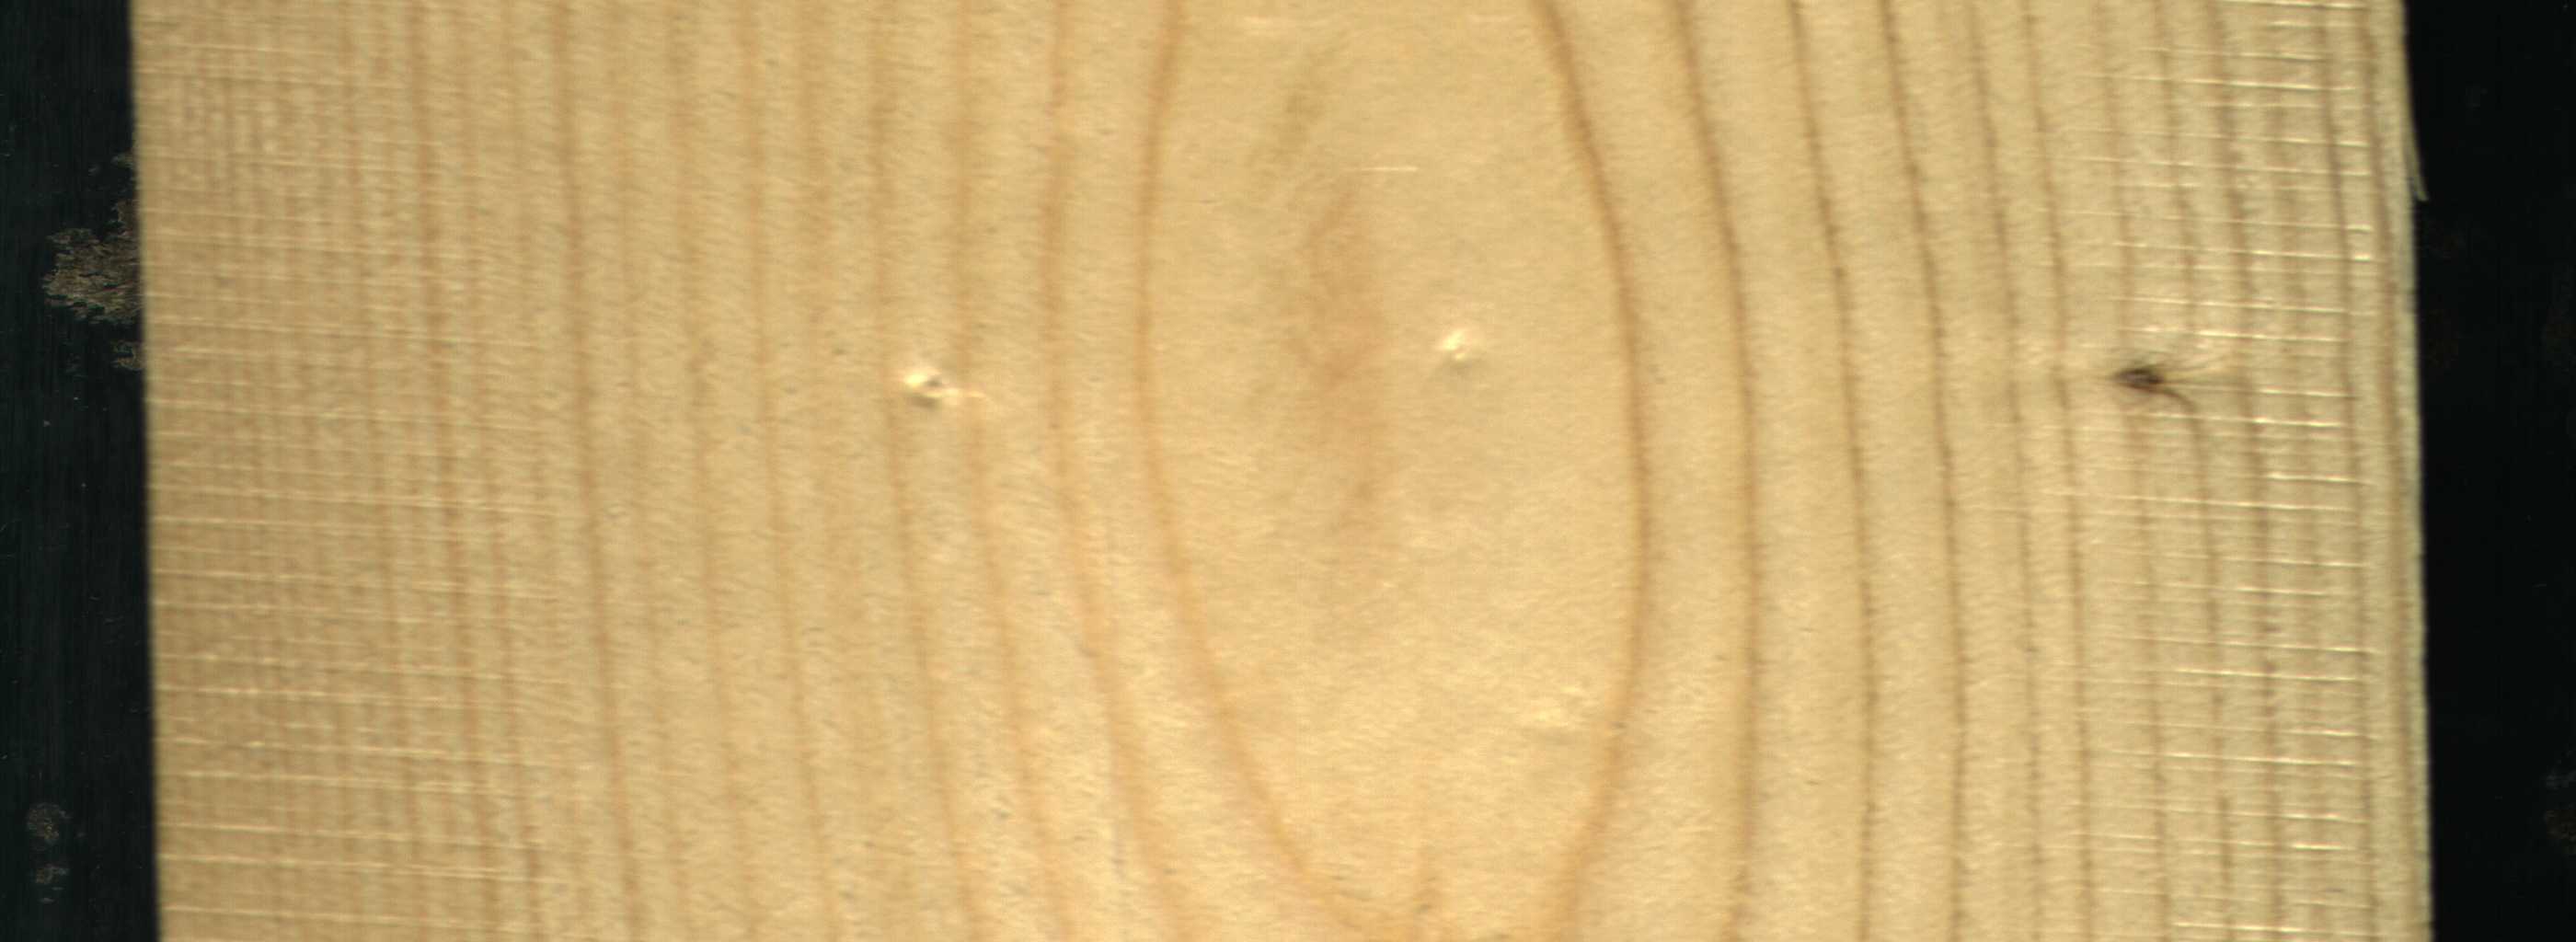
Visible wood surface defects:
Live_Knot